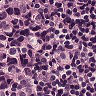
Metastatic tissue present: yes